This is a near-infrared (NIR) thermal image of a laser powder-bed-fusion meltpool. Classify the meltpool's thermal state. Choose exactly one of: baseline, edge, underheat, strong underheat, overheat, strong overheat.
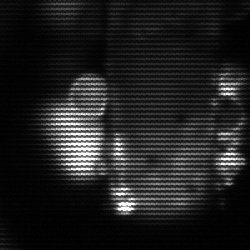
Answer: strong underheat